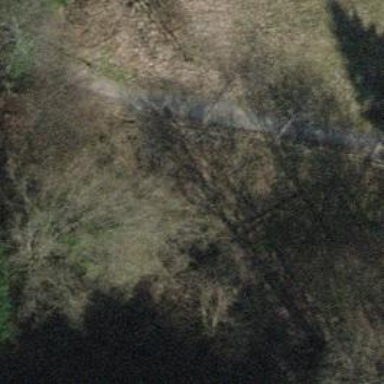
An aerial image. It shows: Bench.